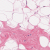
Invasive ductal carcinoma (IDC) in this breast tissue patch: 0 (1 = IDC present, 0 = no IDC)